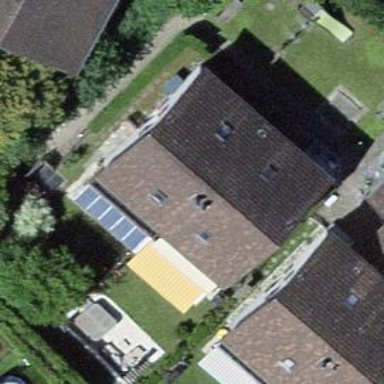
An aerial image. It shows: Semidetached house.